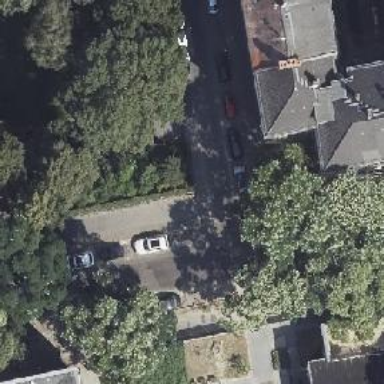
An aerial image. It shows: Residential area with sett surface. There is junction in the area.